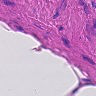
Metastatic tissue present: no